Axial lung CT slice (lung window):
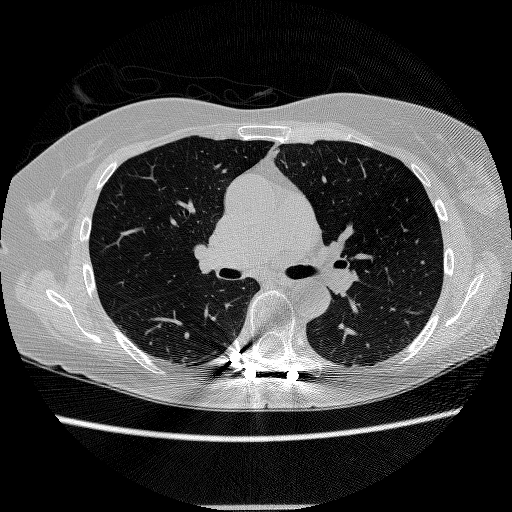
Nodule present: no